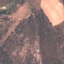
Land use / land cover: PermanentCrop